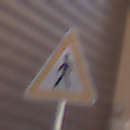
Verkehrszeichen: FussgaengerRechts
Umgebung: Outdoor, Urban
Tageszeit: MorningAfternoon
Wetter: Clear
Licht: Natural
Jahreszeit: NotSpecified
Kontrast: LowContrast